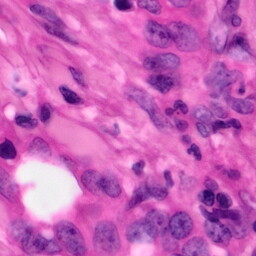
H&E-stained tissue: Pancreatic